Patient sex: F
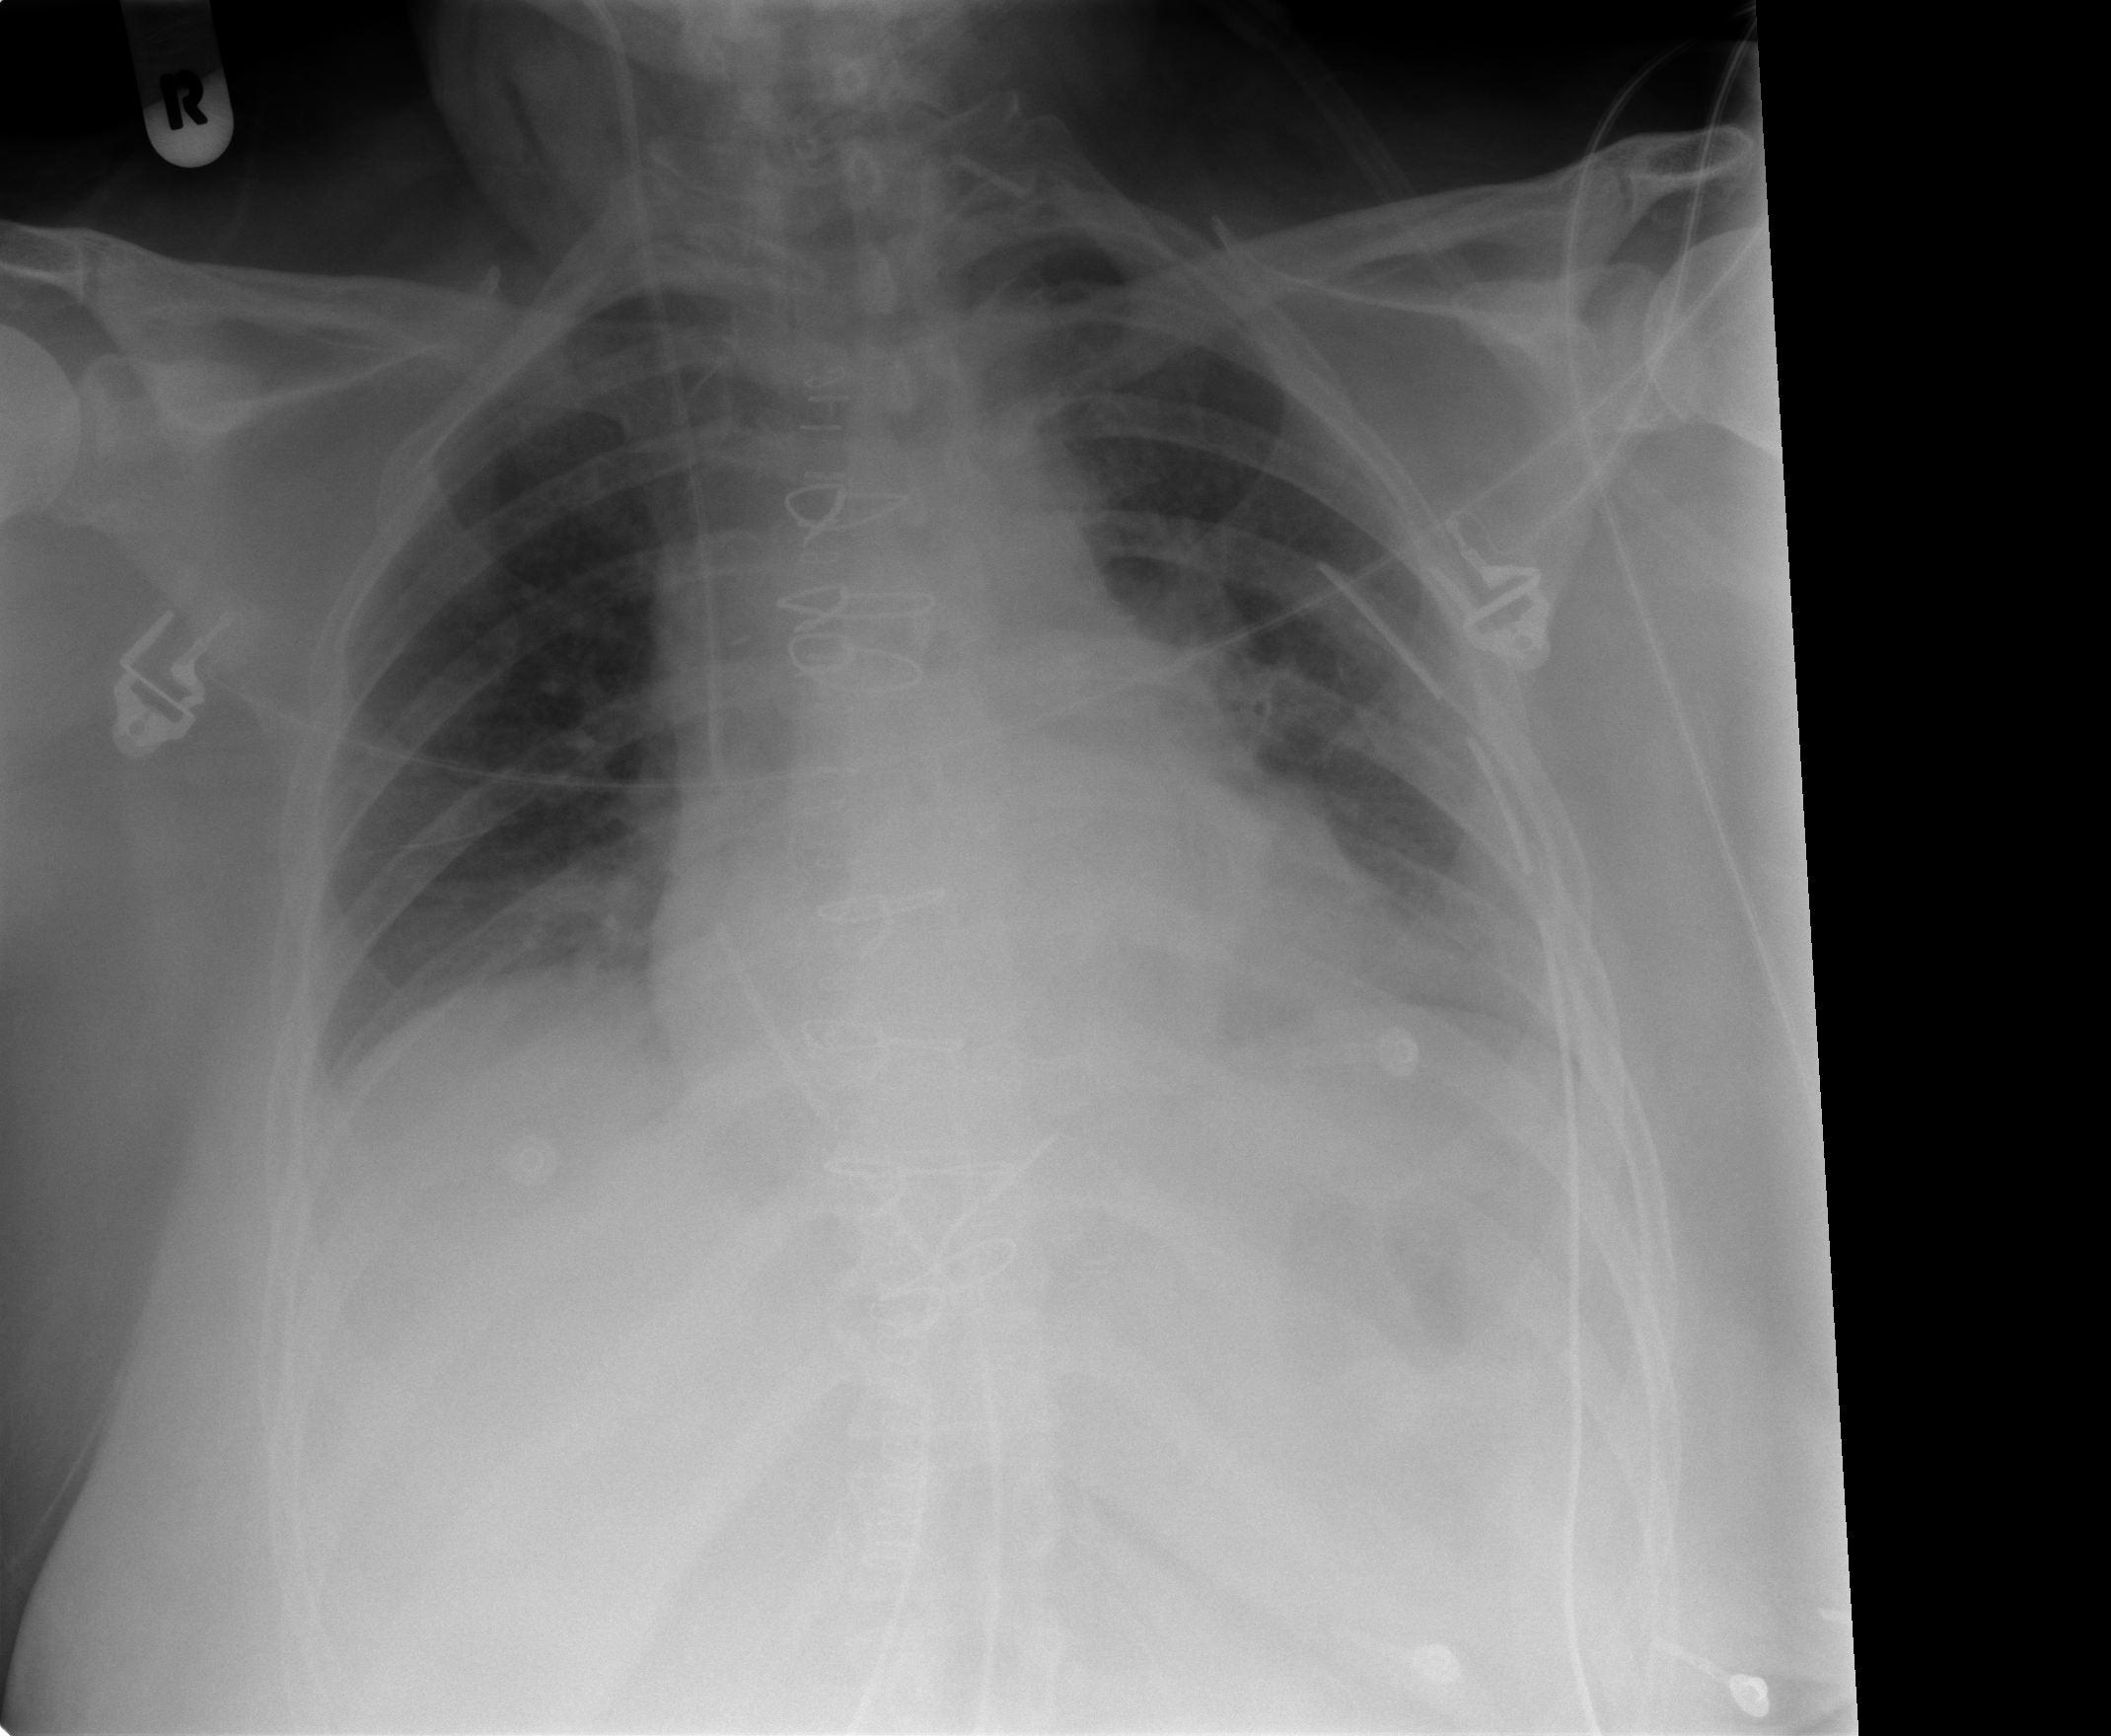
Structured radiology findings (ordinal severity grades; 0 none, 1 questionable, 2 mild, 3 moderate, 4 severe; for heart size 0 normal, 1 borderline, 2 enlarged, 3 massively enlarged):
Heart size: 2
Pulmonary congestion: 2
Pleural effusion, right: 1
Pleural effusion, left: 1
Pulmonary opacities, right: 0
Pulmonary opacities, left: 0
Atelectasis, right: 1
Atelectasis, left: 1